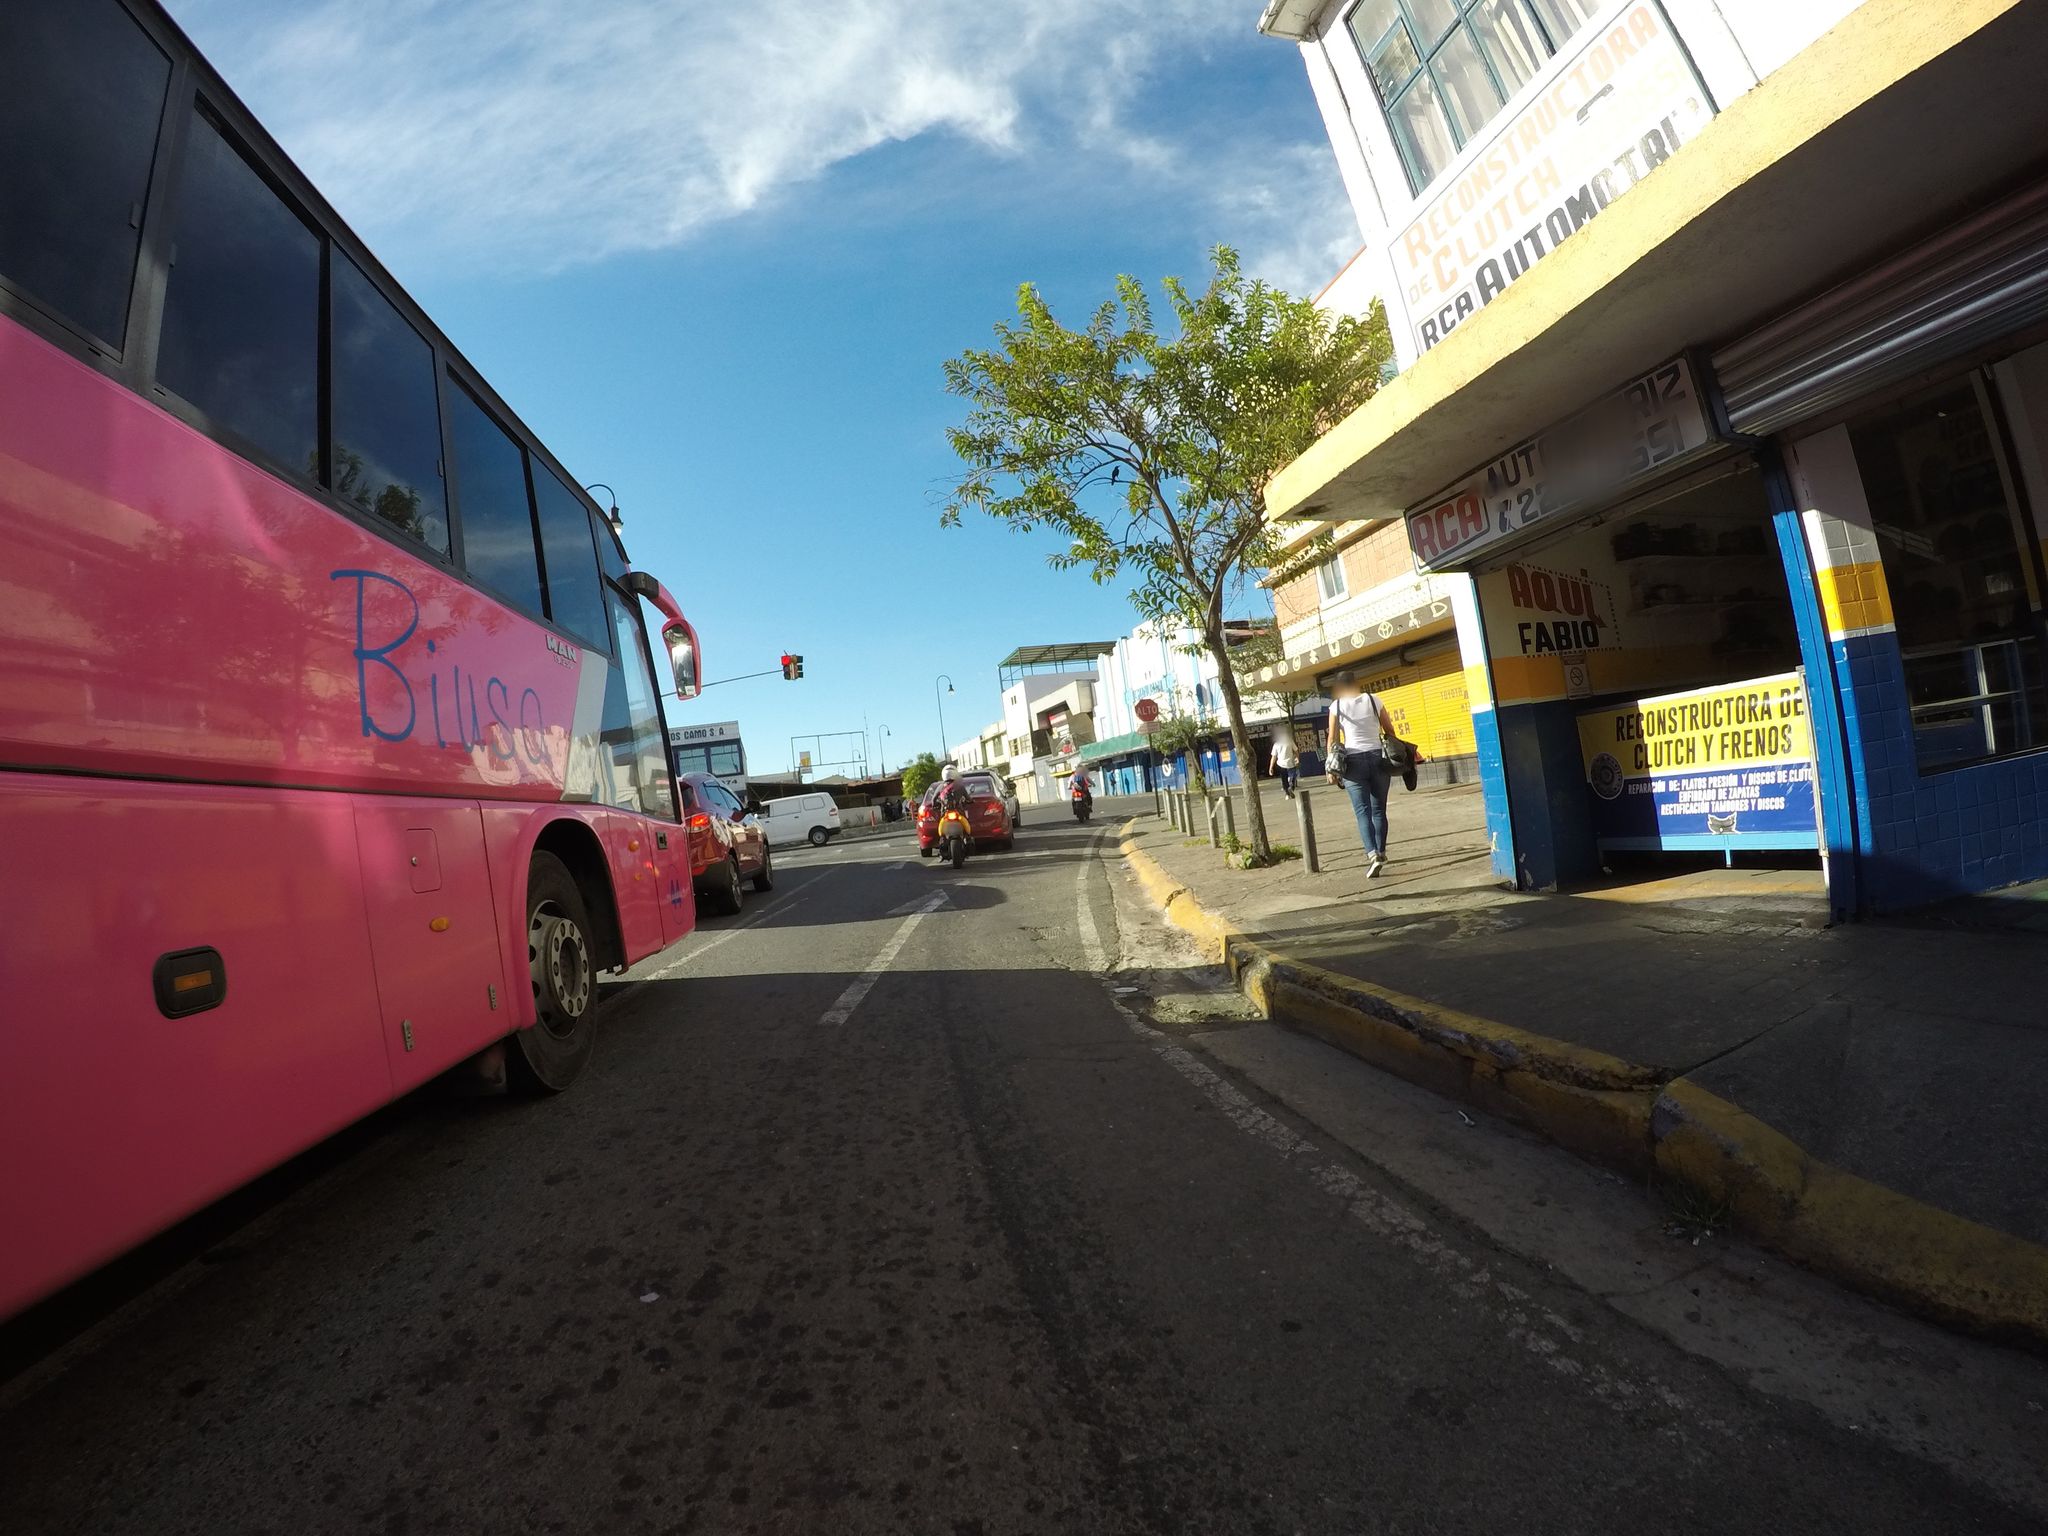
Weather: clear
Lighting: day
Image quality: good
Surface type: cycling surface
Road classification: tertiary
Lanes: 2.0
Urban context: urban centre
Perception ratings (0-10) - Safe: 5, Lively: 8.56, Beautiful: 9.66, Boring: 3.08, Depressing: 5.72, Wealthy: 3.25